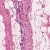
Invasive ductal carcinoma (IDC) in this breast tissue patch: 0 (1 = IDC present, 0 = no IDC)